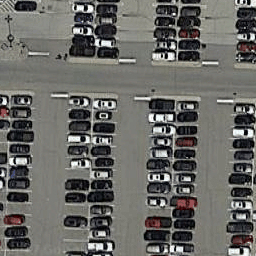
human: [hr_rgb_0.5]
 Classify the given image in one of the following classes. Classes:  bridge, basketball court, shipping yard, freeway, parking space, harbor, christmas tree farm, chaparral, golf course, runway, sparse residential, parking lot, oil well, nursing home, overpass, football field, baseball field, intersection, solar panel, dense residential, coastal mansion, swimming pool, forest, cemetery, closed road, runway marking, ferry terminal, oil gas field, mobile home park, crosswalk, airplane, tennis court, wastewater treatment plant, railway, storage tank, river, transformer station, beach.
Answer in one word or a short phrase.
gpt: parking lot